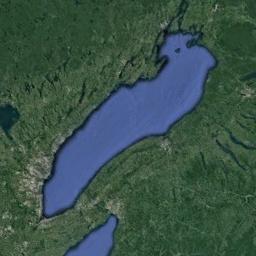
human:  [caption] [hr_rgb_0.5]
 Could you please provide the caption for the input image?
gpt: There are many lakes of different shapes and sizes .

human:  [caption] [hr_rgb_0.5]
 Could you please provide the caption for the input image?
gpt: The two lakes lie on a plain covered with vegetation and the water is blue .

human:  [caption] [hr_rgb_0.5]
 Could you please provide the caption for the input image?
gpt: On the ground with green vegetation, There is a strip of pale blue lake with a small lake next to it .

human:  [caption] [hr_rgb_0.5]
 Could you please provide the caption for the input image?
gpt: The lake is very small .

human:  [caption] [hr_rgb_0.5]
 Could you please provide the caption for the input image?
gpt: There are two blue lakes with green meadows around .